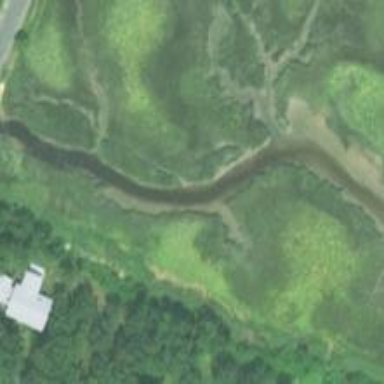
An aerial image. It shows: Wetland area characterized by wet meadow.